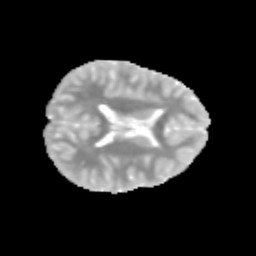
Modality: MD
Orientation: axial
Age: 9
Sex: female
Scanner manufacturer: siemens
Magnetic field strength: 3 T
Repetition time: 3.8 s
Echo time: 0.07 s